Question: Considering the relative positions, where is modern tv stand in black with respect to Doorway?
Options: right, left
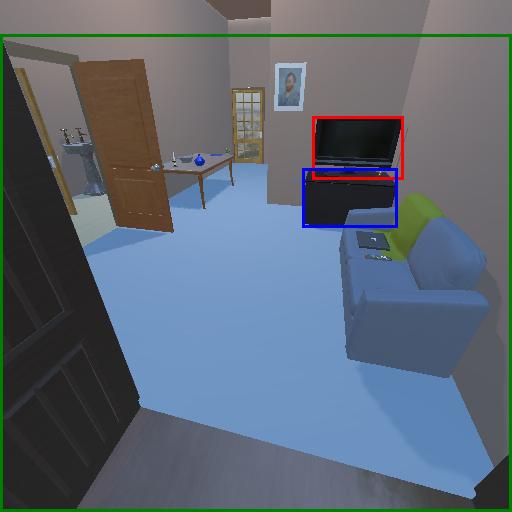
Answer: right